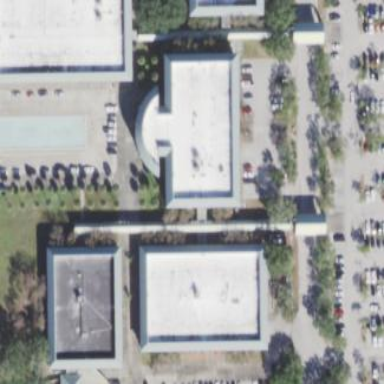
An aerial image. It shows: Public building.